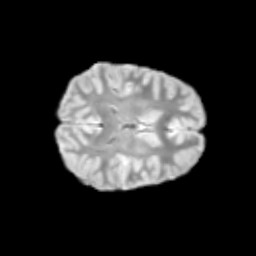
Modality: T2w
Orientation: axial
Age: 10
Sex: female
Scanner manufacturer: siemens
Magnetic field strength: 3 T
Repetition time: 3.8 s
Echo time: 0.07 s